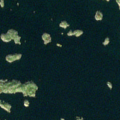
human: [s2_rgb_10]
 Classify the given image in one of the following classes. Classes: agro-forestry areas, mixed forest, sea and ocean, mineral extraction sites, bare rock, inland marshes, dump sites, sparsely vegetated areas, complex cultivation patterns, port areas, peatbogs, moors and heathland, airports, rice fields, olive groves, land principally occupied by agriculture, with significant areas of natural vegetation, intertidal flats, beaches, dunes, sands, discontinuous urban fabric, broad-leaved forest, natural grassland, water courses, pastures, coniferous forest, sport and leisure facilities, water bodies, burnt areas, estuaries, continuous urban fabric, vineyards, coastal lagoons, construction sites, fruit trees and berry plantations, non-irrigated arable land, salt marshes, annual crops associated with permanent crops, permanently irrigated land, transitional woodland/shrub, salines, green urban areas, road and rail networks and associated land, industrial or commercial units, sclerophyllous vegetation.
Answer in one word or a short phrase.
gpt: bare rock, sea and ocean